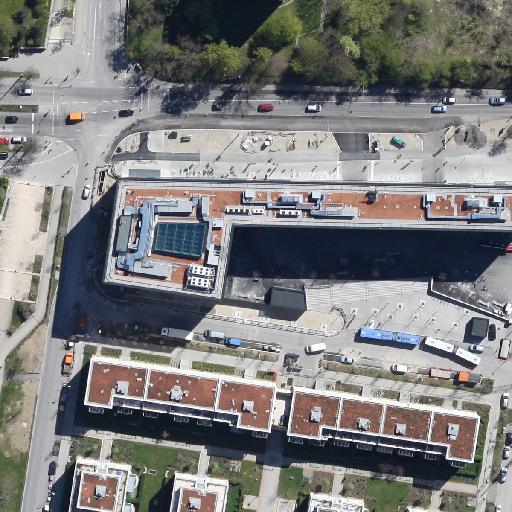
Referring expression: sidewalk along with tree